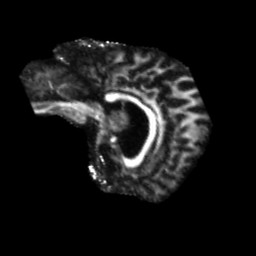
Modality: FA
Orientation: sagittal
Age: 68
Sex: male
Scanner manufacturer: siemens
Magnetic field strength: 3 T
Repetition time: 5.47 s
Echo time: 0.0854 s